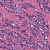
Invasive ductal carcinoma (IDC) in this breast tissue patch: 1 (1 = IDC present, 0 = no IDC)